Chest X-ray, PA view. Patient: 18 years old, sex F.
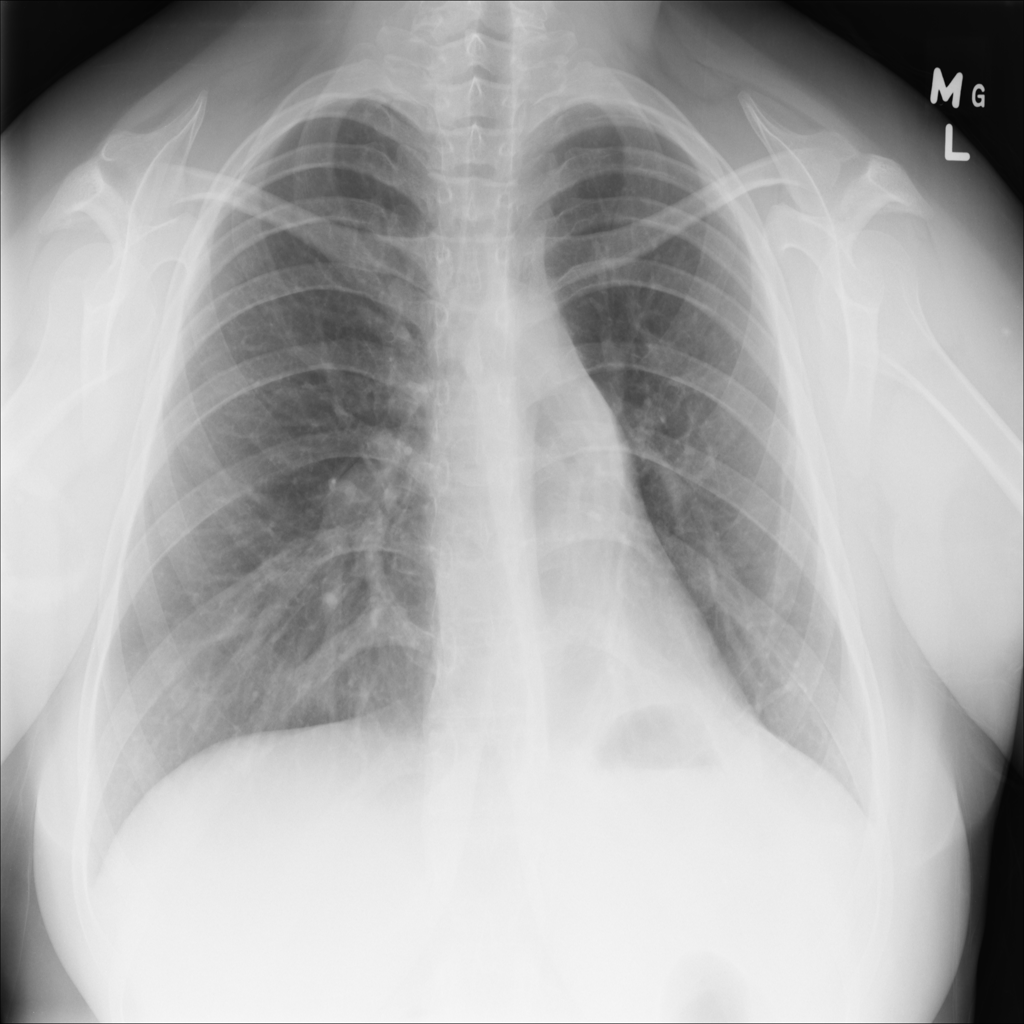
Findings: No Finding